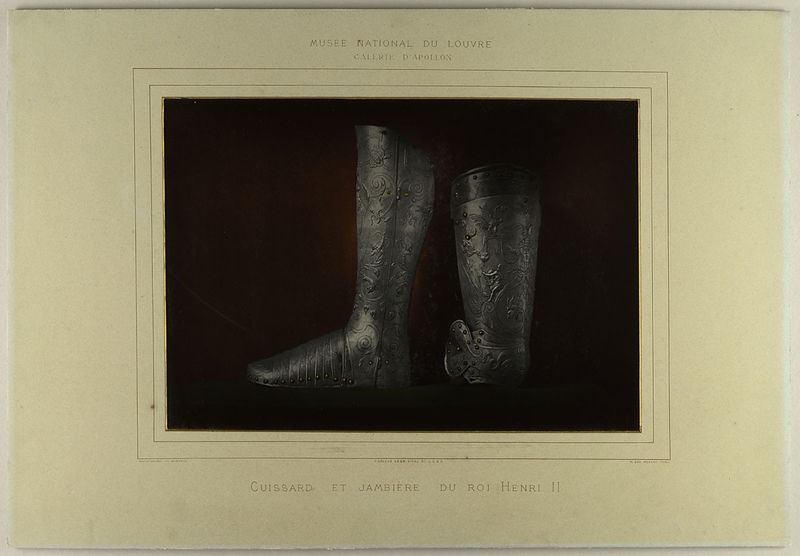
Künstler: Léon Vidal
Standort: Hamburg
Institution: Museum für Kunst und Gewerbe Hamburg
Schlagwörter: papier, foto, fotografie, photographie, panzer, photo, kunstgewerbe, kunsthandwerk, verfahren, lichtbild, sachfotografie, industriedesign, bildwerke, angewandte und bildende kunst, hessische systematik, rüstung, objektstudien, sachphotographie, reproduktionsfotografie, kunstreproduktion, reproduktionsphotographie, fotochromdruck, orell, füßli, photochromdruck, photochrom, beinschutz